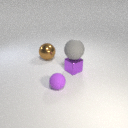
large gray rubber sphere above small purple metal cube